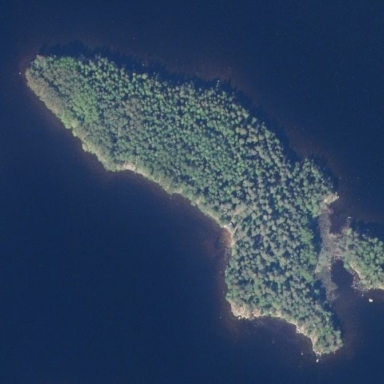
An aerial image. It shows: Islet.